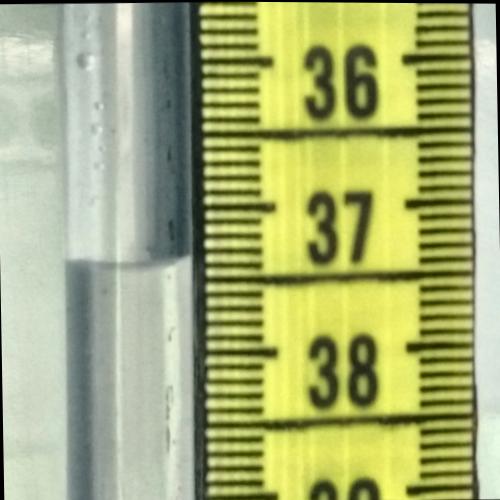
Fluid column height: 37.4 cm